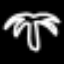
Label: palm tree